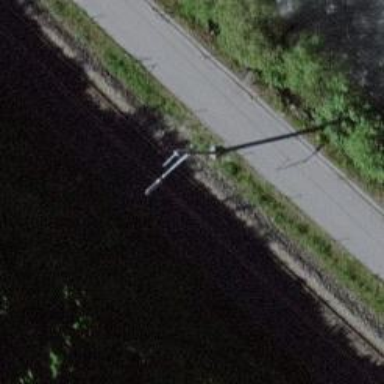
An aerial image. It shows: Single-track railway with electrified contact lines.